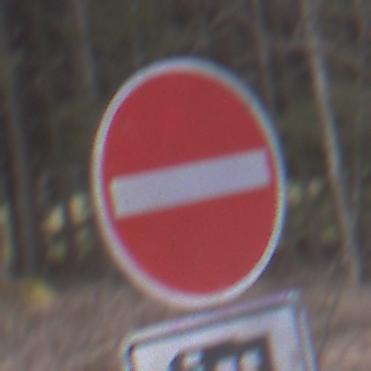
Verkehrszeichen: VerbotDerEinfahrt
Zusatzzeichen unten: MehrspurigeFahrzeugeFrei10
Umgebung: Outdoor, Nature
Tageszeit: Midday
Wetter: Overcast
Licht: Natural
Jahreszeit: Autumn
Kontrast: LowContrast